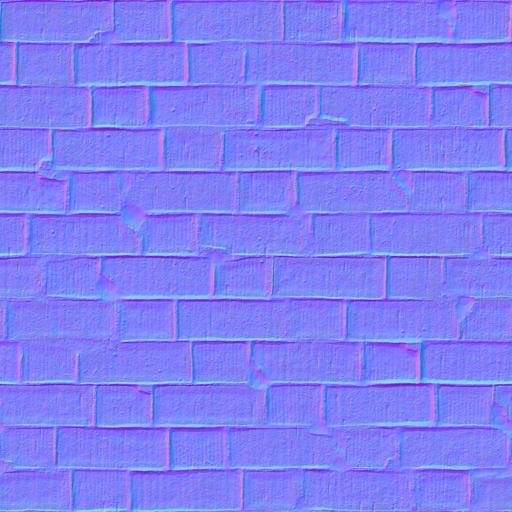
paint painted bricks smooth white